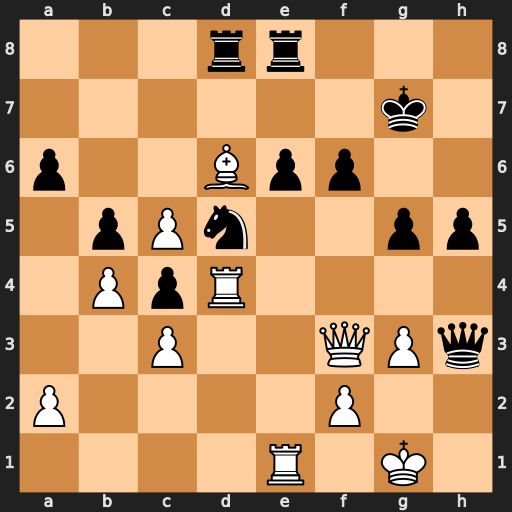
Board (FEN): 3rr3/6k1/p2Bpp2/1pPn2pp/1PpR4/2P2QPq/P4P2/4R1K1
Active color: w
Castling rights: -
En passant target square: -
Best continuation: Rxd5 exd5 Be7 Rxe7 Rxe7+